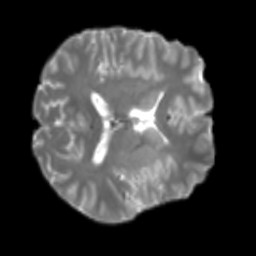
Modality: T2w
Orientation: axial
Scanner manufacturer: siemens
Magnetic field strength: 3 T
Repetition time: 4 s
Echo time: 0.0594 s